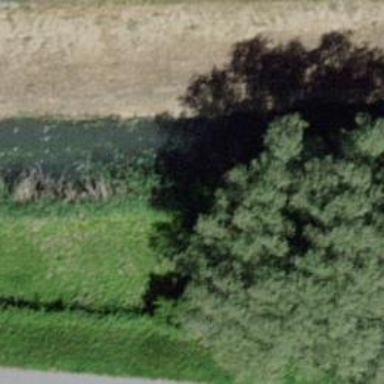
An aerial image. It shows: Canal.